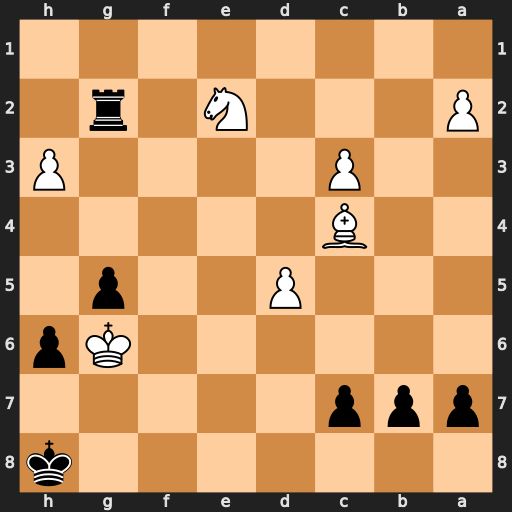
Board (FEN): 7k/ppp5/6Kp/3P2p1/2B5/2P4P/P3N1r1/8
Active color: b
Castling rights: -
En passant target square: -
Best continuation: g4 hxg4 Rxg4+